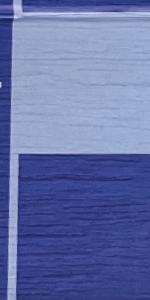
Label: Empty